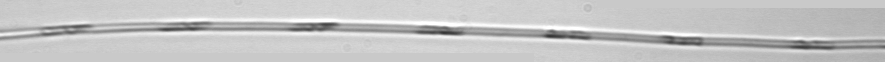
Label: Leptocylindrus